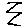
Label: zigzag